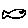
Label: fish